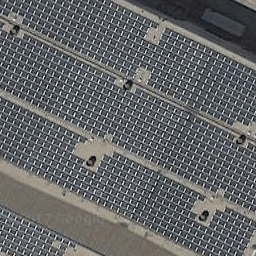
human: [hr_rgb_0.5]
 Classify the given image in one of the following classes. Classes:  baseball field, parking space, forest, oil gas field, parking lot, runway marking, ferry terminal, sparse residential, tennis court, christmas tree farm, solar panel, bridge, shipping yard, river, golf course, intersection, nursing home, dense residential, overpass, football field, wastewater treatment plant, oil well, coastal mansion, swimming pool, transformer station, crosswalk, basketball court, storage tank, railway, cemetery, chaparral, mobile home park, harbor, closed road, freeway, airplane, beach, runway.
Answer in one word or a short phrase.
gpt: solar panel